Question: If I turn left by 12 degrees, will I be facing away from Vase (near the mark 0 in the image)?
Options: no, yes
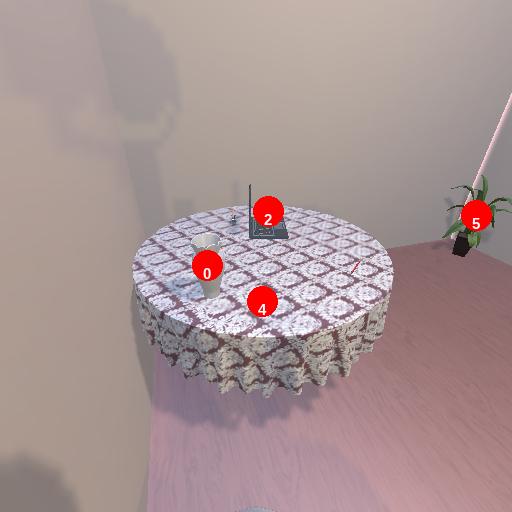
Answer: no